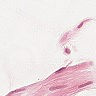
Metastatic tissue present: no